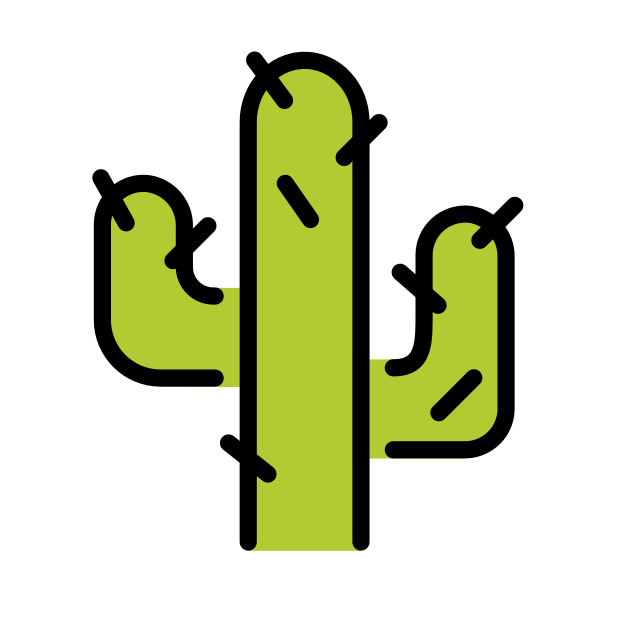
Emoji: 🌵
Name: cactus
Unicode: 0x1f335